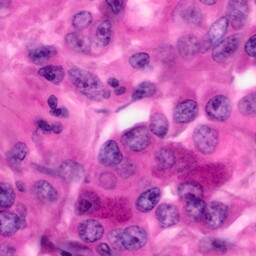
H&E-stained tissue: Pancreatic